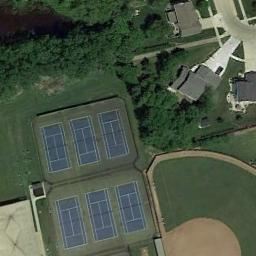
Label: tennis_court